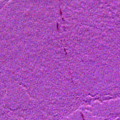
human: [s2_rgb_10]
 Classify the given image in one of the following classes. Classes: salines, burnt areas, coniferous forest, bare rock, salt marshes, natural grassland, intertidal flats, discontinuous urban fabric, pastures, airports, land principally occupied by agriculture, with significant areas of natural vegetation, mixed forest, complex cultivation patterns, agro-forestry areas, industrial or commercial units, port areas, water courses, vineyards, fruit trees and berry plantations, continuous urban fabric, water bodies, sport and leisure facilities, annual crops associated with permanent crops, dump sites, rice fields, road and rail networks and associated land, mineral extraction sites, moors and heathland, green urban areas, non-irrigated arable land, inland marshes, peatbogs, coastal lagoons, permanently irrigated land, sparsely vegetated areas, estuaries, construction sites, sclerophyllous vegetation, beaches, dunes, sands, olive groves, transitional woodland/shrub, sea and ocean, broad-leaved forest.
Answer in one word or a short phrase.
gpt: sea and ocean